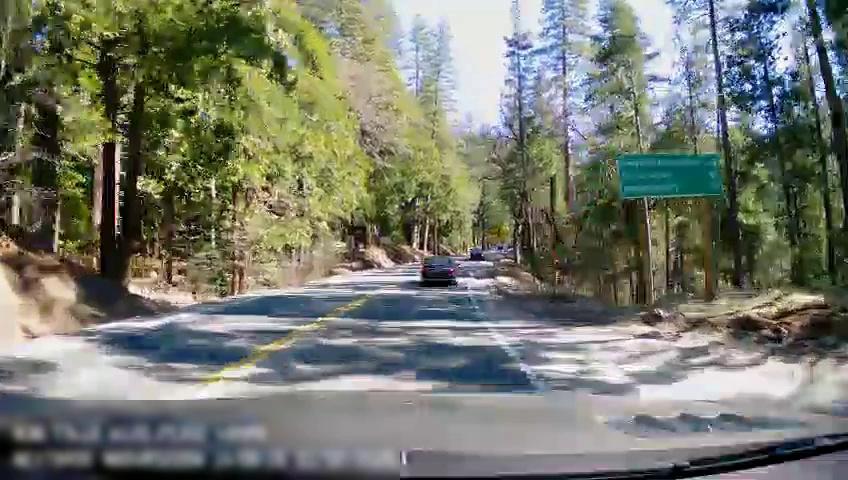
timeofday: Day
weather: Sunny
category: Drivable Space
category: Vehicles | Car
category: Vehicles | Car
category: Lanes | Current Lane
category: Lanes | Current Lane
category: Traffic | Signs